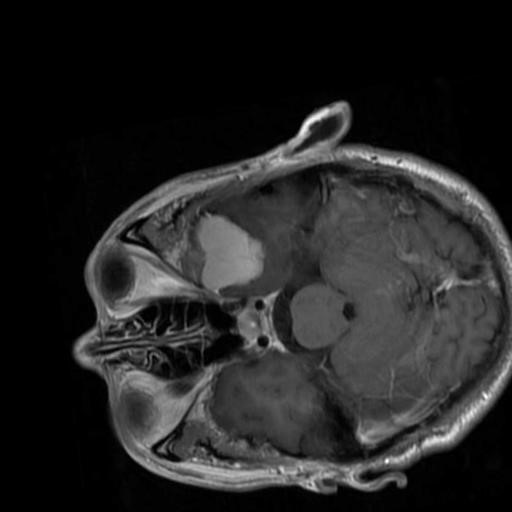
Label: brain_menin